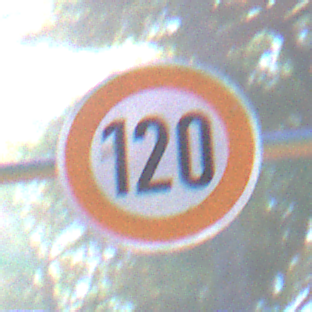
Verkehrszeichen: Geschwindigkeit120
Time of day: MorningAfternoon
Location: Outdoor (Suburban)
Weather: Clear
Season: NotSpecified
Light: Natural